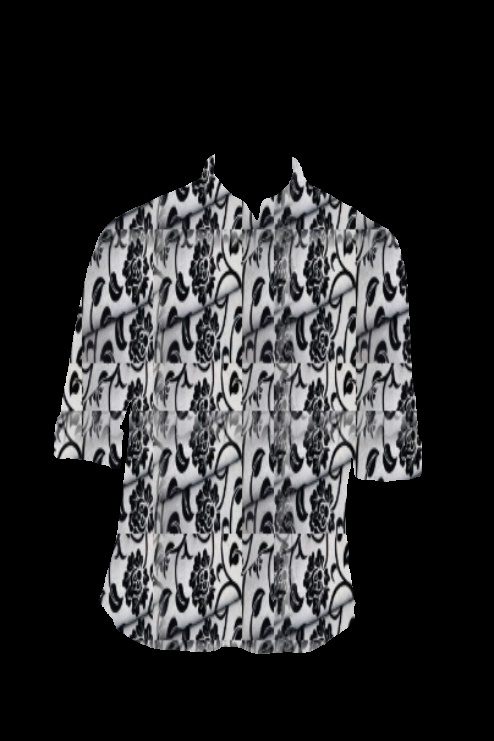
black leopard print button up tee